Question: I have a table who's height is determined by how many rows are pulled back from a query. I'd like to have the table have a bottom border that's visible some pixels below the last line of data.
I've tried adding margin or padding to the bottom of the table so that the bottom border line is lower. Here is what I have now:
'''
#shots_table{
position: absolute;
top: 100px;
left: 780px;
width: 200px;
height: auto;
border-bottom-style: solid;
border-bottom-width: 1px;
border-bottom-color: #CCCCCC;
margin-bottom: 100px;
padding-bottom: 100px;
}
'''
What the output looks like:

How do I push the line above lower?
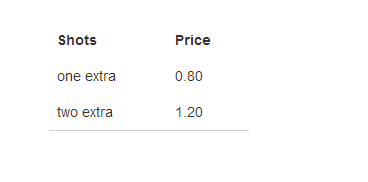
Answer: You could try increasing the 'padding-bottom' on the last row's cells:
'''
#shots_table tr:last-child>td {padding-bottom:20px}
'''